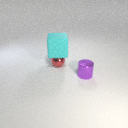
small purple metal cylinder to the right of small red metal sphere